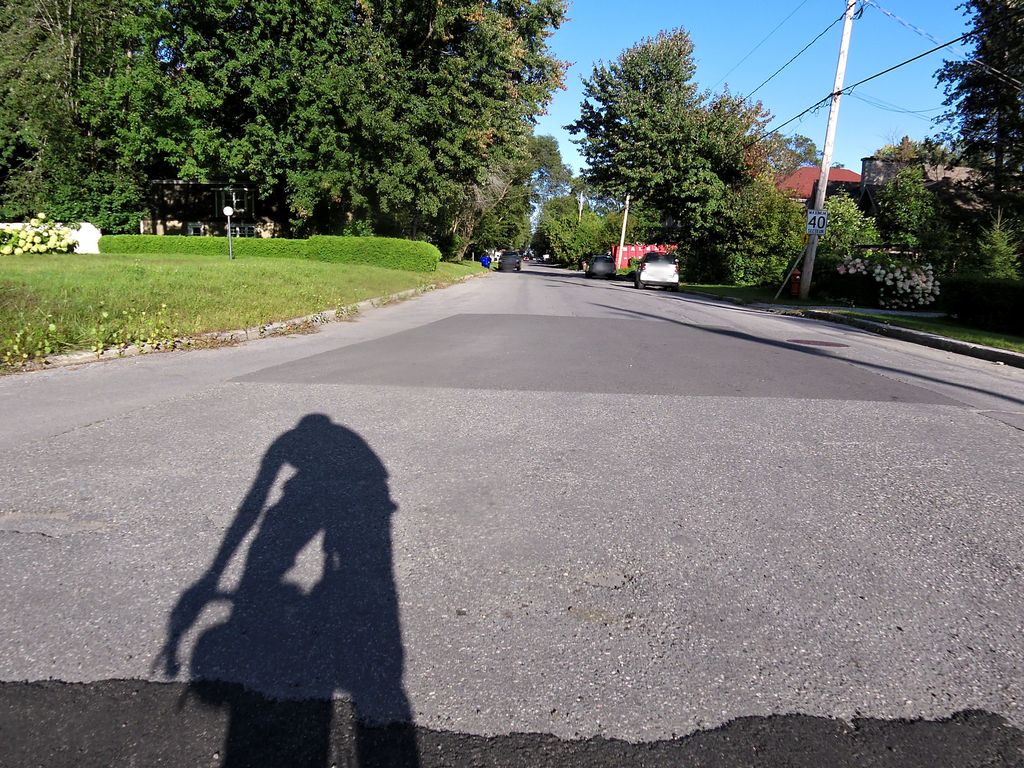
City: ottawa-gatineau